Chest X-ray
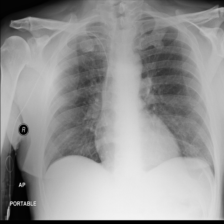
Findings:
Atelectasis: negative
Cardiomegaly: negative
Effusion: negative
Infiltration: negative
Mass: negative
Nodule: negative
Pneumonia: negative
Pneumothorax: negative
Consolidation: negative
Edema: negative
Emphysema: negative
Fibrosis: negative
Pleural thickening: negative
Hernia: negative